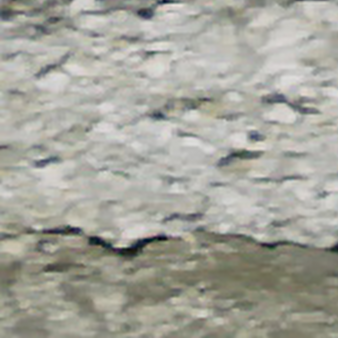
Label: other